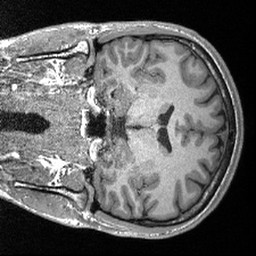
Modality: T1w
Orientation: coronal
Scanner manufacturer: siemens
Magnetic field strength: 3 T
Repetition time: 2.4 s
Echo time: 0.00213 s